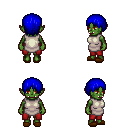
a pixel art fantasy rpg character, female body template, orc, green skin, white tunic, red pants, blue plain hairstyle, brown slippers, four views (front, back, left, right), 2x2 character sprite sheet, small pixel art, hard edges, no anti-aliasing